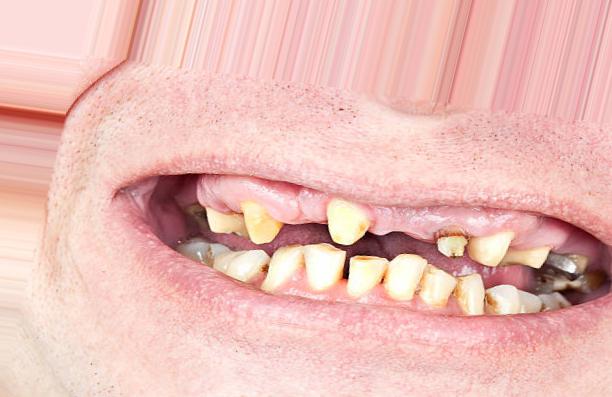
Condition: Caries